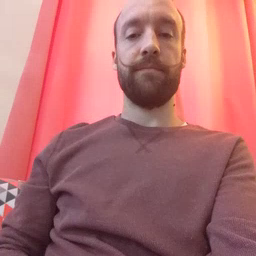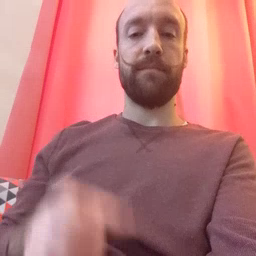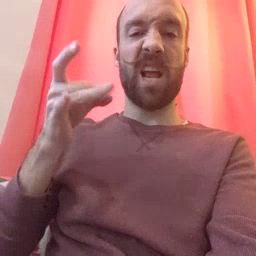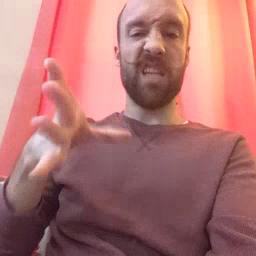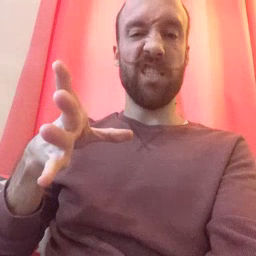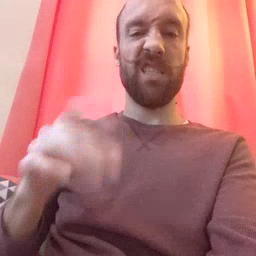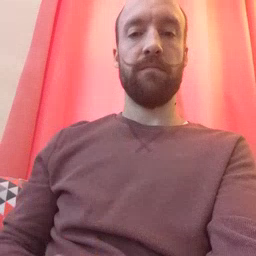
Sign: hate